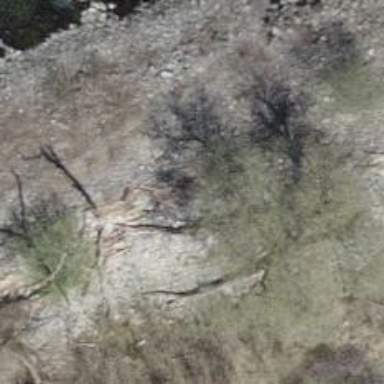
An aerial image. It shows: Retaining wall.